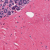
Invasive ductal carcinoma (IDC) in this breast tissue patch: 0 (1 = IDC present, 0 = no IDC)